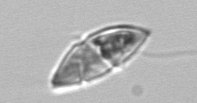
Label: Gyrodinium